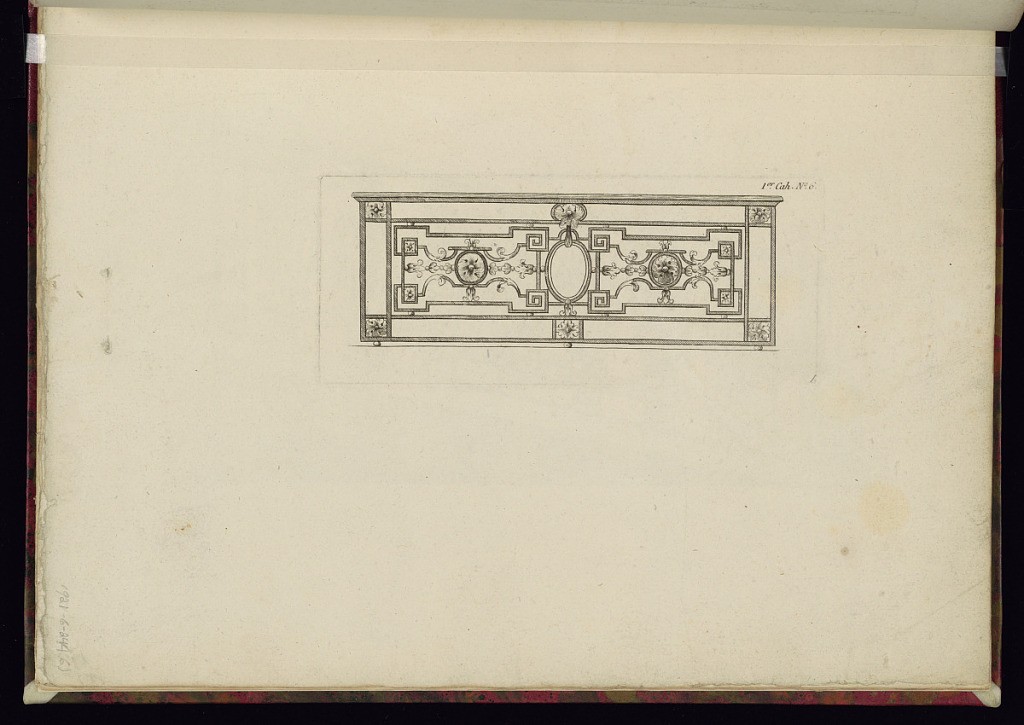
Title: Design for an Iron Balcony
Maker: Gabriel Bonthomme, France, active ca. 1775
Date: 1777
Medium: Etching and engraving on paper
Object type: Print
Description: Design for an iron balcony with decorative motifs including rosettes, geometric meanders, and an open central oval. The plate is numbered but not signed.